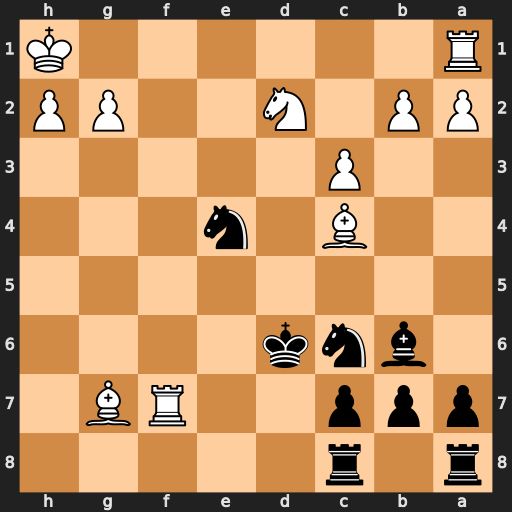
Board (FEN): r1r5/ppp2RB1/1bnk4/8/2B1n3/2P5/PP1N2PP/R6K
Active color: b
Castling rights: -
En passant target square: -
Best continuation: Ng3+ hxg3 Rh8+ Bxh8 Rxh8+ Rh7 Rxh7#